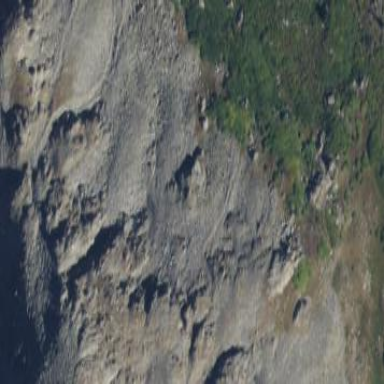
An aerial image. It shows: Scree landscape.